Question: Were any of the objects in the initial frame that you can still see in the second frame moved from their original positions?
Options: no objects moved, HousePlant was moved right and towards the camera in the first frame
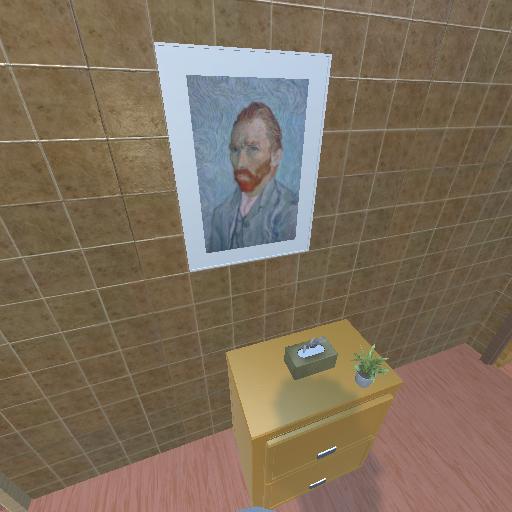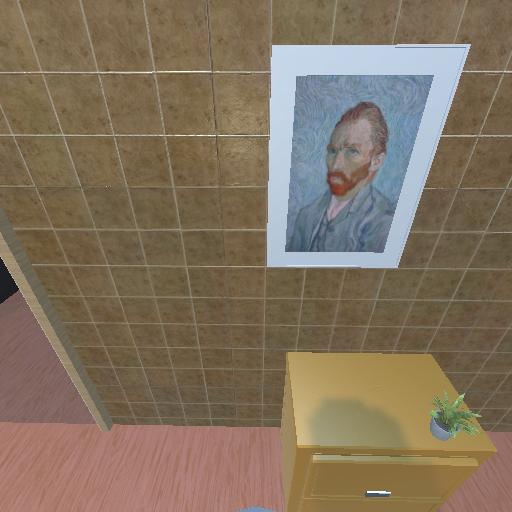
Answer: no objects moved